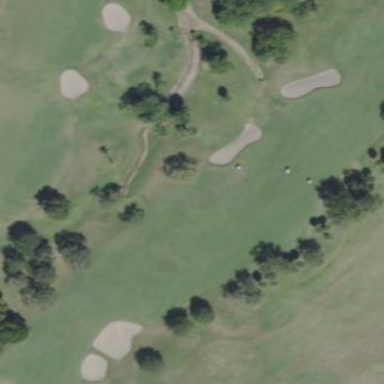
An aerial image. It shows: Grassy area designated as golf fairway.